Question: I have a jtable within a jscrollpane. I use the jgoodies Form Layout and have put the scrollpane in a row that is set to "pref". This is how the table looks like right now:

I am using swingx JXTable by the way and have set the visibleRowCount to 2. But only half a row is displayed.
While making the SSCCE I realised that its not working properly because I have a custom TextAreaRenderer. I think because of this renderer, the row height is not being calculated properly. I am trying to figure out why, in the meantime if you guys can spot it that would be great...
'''
public static void main(String[] args) {
JFrame frame=new JFrame();
JPanel panel=new FormDebugPanel();
frame.setContentPane(panel);
FormLayout layout=new FormLayout("1dlu:grow,200dlu:grow,1dlu:grow",
"10dlu,pref,5dlu,pref,10dlu");
panel.setLayout(layout);
String[] columns= {"1st Column","2nd Column","3rd Column"};
String[][] data= {
{"Sethu","Data","Something
is
here"},
{"Sethu","Data","Something
is
here"},
};
JXTable table=new JXTable(data,columns);
table.setVisibleRowCount(2);
TableColumnModel columnModel=table.getColumnModel();
columnModel.getColumn(2).setCellRenderer(new TextAreaRenderer());
JScrollPane scrlPan=new JScrollPane(table);
CellConstraints cc=new CellConstraints();
panel.add(scrlPan, cc.xy(2, 2));
panel.add(new JLabel("Label After Table"),cc.xy(2,4));
frame.setDefaultCloseOperation(JFrame.EXIT_ON_CLOSE);
frame.pack();
frame.setVisible(true);
}
}
'''
And here's the renderer:
'''
class TextAreaRenderer extends JTextArea implements TableCellRenderer {
private final DefaultTableCellRenderer adaptee = new DefaultTableCellRenderer();
/** map from table to map of rows to map of column heights */
private final Map<JTable,Map<Integer,Map<Integer,Integer>>> cellSizes = new HashMap<JTable,Map<Integer,Map<Integer,Integer>>>();
public TextAreaRenderer() {
setLineWrap(true);
setWrapStyleWord(true);
}
public Component getTableCellRendererComponent(//
JTable table, Object obj, boolean isSelected, boolean hasFocus, int row, int column) {
// set the colours, etc. using the standard for that platform
adaptee.getTableCellRendererComponent(table, obj, isSelected, hasFocus, row, column);
setForeground(adaptee.getForeground());
setBackground(adaptee.getBackground());
setBorder(adaptee.getBorder());
setFont(adaptee.getFont());
setText(adaptee.getText());
// This line was very important to get it working with JDK1.4
TableColumnModel columnModel = table.getColumnModel();
setSize(columnModel.getColumn(column).getWidth(), 100000);
int height_wanted = (int) getPreferredSize().getHeight();
addSize(table, row, column, height_wanted);
height_wanted = findTotalMaximumRowSize(table, row);
if (height_wanted != table.getRowHeight(row)) {
table.setRowHeight(row, height_wanted);
}
return this;
}
private void addSize(JTable table, int row, int column, int height) {
Map<Integer,Map<Integer,Integer>> rows = cellSizes.get(table);
if (rows == null) {
cellSizes.put(table, rows = new HashMap<Integer,Map<Integer,Integer>>());
}
Map<Integer,Integer> rowheights = rows.get(new Integer(row));
if (rowheights == null) {
rows.put(new Integer(row), rowheights = new HashMap<Integer,Integer>());
}
rowheights.put(new Integer(column), new Integer(height));
}
/**
* Look through all columns and get the renderer. If it is also a
* TextAreaRenderer, we look at the maximum height in its hash table for
* this row.
*/
private int findTotalMaximumRowSize(JTable table, int row) {
int maximum_height = 0;
Enumeration<TableColumn> columns = table.getColumnModel().getColumns();
while (columns.hasMoreElements()) {
TableColumn tc = (TableColumn) columns.nextElement();
TableCellRenderer cellRenderer = tc.getCellRenderer();
if (cellRenderer instanceof TextAreaRenderer) {
TextAreaRenderer tar = (TextAreaRenderer) cellRenderer;
maximum_height = Math.max(maximum_height, tar.findMaximumRowSize(table, row));
}
}
return maximum_height;
}
private int findMaximumRowSize(JTable table, int row) {
Map<Integer,Map<Integer,Integer>> rows = cellSizes.get(table);
if (rows == null)
return 0;
Map<Integer,Integer> rowheights = rows.get(new Integer(row));
if (rowheights == null)
return 0;
int maximum_height = 0;
for (Iterator<Map.Entry<Integer, Integer>> it = rowheights.entrySet().iterator(); it.hasNext();) {
Map.Entry<Integer,Integer> entry = it.next();
int cellHeight = ((Integer) entry.getValue()).intValue();
maximum_height = Math.max(maximum_height, cellHeight);
}
return maximum_height;
}
}
'''
When I use the TextAreaRenderer, then the setVisibleRowHeight() is not honoured correctly. I think it has something to do with not setting the row height properly in the renderer.
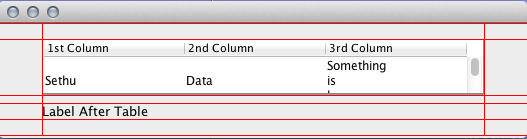
Answer: With JXTable, you can configure how many rows (or columns) to show initially:
'''
table.setVisibleRowCount(2)
'''
Here's a quick snippet showing how-to set the initial size in terms of rows and dynamically update the pref height in a TableModelListener
'''
final JXTable table = new JXTable(3, 5);
table.setVisibleRowCount(table.getRowCount());
TableModelListener l = new TableModelListener() {
@Override
public void tableChanged(TableModelEvent e) {
if (!(e.getType() == TableModelEvent.INSERT)) return;
table.setVisibleRowCount(((TableModel) e.getSource()).getRowCount());
RootPaneContainer frame = (RootPaneContainer) SwingUtilities.windowForComponent(table);
((JComponent) frame.getContentPane()).revalidate();
}
};
table.getModel().addTableModelListener(l);
Action insert = new AbstractAction("add row") {
@Override
public void actionPerformed(ActionEvent e) {
((DefaultTableModel) table.getModel()).addRow(new Object[] {});
}
};
new Timer(500, insert).start();
JComponent comp = new JPanel(new MigLayout());
comp.add(new JScrollPane(table));
JXFrame frame = wrapInFrame(comp, "visibleRowCount");
show(frame, frame.getPreferredSize().width, frame.getPreferredSize().height * 4);
'''